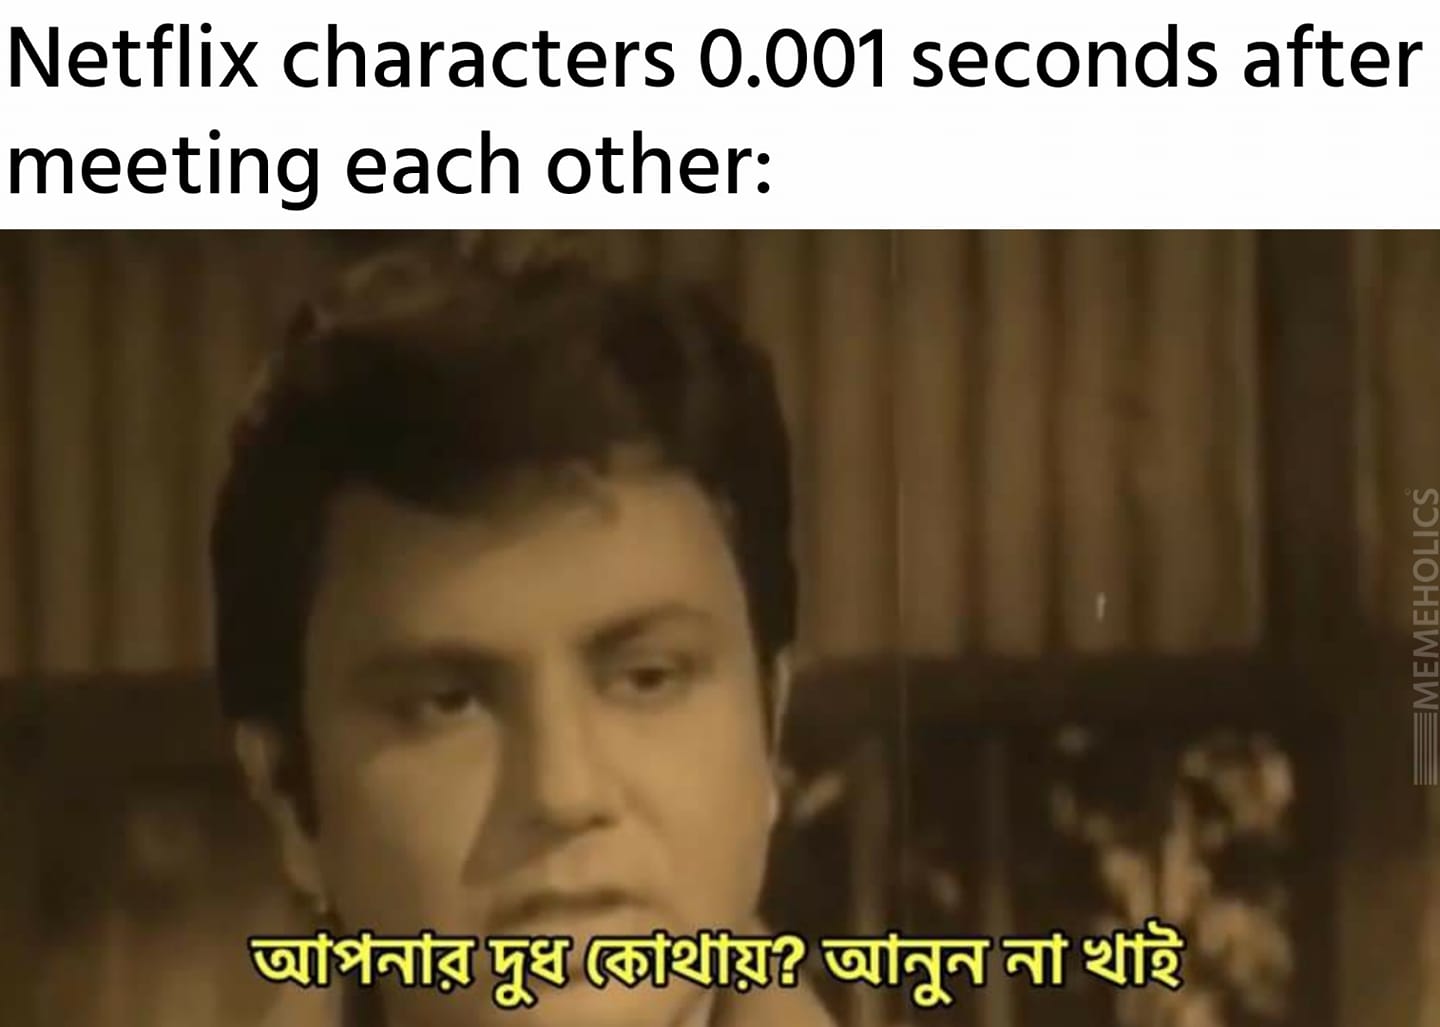
Caption: Netflix characters 0.001 seconds after meeting each other:   আপনার দুধ কোথায় ?  আনুন না খাই
Label: hate